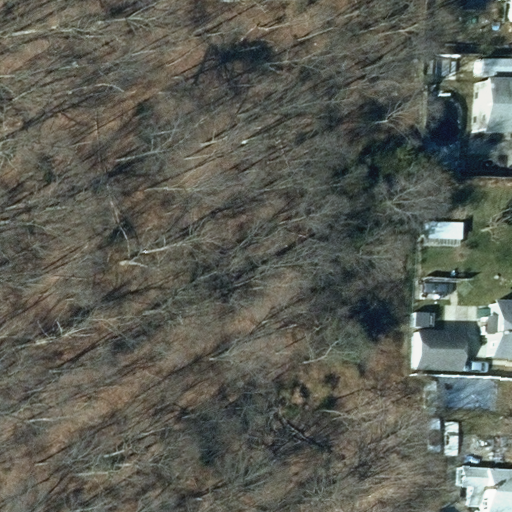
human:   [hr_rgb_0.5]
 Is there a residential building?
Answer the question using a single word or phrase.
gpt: yes

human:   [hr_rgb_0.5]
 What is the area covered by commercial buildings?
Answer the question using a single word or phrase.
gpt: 0m2

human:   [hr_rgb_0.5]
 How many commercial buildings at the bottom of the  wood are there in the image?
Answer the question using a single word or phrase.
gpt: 0

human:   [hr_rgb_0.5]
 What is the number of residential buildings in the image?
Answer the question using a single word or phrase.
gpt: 4

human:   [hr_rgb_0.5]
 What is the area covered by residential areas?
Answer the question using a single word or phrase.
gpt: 10637m2

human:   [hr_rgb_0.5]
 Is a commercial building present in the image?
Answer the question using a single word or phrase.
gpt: no

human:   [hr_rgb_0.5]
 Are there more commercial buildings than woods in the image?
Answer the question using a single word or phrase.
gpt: no

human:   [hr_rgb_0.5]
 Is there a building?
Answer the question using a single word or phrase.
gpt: yes

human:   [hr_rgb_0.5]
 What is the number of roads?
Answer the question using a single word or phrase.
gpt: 0

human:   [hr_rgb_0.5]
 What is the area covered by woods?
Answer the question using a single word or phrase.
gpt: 9151m2

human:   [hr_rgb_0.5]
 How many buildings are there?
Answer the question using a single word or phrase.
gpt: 7

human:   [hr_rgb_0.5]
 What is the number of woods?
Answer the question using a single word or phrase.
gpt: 1

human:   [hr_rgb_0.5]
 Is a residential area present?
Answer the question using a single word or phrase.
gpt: yes

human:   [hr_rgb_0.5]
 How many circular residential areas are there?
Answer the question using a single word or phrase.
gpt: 0

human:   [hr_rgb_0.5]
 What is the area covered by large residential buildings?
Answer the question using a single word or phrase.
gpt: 0m2

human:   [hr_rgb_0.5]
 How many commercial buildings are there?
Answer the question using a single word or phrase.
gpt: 0

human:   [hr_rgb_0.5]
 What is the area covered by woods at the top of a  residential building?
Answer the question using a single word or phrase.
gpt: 9151m2

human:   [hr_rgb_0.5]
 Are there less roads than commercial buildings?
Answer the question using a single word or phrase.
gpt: no

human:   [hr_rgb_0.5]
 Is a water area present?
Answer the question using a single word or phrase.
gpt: no

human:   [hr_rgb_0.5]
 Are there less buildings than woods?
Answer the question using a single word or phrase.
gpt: no

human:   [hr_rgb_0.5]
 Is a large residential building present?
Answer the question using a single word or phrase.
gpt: no

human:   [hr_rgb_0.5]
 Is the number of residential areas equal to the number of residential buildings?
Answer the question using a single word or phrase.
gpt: no

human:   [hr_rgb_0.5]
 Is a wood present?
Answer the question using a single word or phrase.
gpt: yes

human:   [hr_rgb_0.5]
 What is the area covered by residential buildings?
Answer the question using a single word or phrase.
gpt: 176m2

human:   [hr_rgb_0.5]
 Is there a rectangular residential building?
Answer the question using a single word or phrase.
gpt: yes

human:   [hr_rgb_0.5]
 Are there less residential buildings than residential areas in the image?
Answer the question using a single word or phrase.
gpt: no

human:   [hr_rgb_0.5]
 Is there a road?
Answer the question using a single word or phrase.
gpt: no

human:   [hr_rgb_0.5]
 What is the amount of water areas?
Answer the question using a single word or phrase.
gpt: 0

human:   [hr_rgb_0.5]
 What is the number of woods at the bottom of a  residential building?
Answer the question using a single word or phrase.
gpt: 0

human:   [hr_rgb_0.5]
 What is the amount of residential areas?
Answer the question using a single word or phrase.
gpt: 1

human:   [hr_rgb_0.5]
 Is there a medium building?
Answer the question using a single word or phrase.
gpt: yes

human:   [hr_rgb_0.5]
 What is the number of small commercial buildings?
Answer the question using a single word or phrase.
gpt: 0

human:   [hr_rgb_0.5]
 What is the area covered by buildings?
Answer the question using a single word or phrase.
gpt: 325m2

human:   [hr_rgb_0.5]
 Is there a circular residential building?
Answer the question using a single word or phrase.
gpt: no

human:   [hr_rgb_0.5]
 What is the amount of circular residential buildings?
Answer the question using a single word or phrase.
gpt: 0

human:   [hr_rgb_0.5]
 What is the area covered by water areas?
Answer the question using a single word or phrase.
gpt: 0m2

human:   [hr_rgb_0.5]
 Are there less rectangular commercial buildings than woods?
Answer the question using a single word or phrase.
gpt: yes

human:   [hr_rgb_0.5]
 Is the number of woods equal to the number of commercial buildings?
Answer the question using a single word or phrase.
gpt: no

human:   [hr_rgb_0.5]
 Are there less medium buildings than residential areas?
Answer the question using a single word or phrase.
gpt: no

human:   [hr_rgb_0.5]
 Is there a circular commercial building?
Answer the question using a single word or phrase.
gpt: no

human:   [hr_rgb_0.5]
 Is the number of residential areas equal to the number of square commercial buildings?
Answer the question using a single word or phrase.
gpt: no

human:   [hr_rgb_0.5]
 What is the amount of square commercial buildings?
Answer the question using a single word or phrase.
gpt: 0

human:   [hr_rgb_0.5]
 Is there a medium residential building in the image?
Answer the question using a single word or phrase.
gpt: no

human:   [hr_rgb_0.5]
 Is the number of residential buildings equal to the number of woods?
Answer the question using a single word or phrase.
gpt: no

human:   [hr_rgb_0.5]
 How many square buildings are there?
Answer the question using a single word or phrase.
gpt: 0

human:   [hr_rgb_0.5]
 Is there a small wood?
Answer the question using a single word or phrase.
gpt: no

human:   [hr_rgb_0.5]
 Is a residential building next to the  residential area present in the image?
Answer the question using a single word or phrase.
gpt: yes

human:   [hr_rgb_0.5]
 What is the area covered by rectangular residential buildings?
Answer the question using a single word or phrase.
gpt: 106m2

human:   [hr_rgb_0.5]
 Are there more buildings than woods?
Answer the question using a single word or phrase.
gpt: yes

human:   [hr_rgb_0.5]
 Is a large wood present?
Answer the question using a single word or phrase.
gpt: yes

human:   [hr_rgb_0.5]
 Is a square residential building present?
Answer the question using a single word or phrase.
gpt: no

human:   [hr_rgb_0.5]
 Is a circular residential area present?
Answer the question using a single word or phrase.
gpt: no

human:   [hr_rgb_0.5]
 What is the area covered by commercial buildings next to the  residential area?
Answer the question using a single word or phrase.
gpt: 0m2

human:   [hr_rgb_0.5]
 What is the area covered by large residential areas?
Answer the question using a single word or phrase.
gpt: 10637m2

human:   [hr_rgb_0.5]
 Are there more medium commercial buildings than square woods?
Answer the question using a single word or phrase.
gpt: no

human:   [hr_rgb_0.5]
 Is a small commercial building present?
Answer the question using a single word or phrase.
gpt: no

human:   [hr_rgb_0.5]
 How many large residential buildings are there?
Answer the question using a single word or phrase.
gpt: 0

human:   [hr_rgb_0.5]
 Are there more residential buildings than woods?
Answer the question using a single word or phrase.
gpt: yes

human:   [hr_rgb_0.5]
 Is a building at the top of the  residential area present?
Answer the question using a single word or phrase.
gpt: yes

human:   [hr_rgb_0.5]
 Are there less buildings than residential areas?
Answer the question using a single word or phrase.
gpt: no

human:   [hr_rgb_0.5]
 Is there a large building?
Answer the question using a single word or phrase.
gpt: no

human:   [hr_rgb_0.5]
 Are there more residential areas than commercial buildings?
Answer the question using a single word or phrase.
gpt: yes

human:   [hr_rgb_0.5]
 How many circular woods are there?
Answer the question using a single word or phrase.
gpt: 0

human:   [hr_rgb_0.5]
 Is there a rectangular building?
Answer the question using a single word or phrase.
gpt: yes